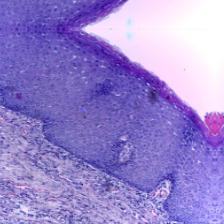
Diagnosis: OSCC